Question: I created sample data as an image (I couldn't figure out how to put a table in):
Sample Data: this shows three stages of processing of the data

I have a number of people (4 people across the top). They have ranked 8 fruits and vegetables 1-8. The people (pickers) are then placed in a list where they get assigned the highest ranked fruit/veggie left in the pool based on their ranking.
So for example, in the first position, Tom goes first and has Apple ranked first so he would get assigned Apple. Then Andrew would get assigned his highest ranked fruit/veggie that was not previously selected. I would like to automate the population of the "pick" column.
I have looked through the questions here and elsewhere for a similar example. I thought perhaps this was possible to solve using array and index+match but I couldn't come up with a structure that worked. I could try to process this in something outside of Excel but I think that might be even more of a headache.
I thought there would be something via VBA but that is a little out of my wheelhouse.
How might this be achieved with built in Excel tooling?
I suppose one likely option would be selected items getting removed from the list as they are selected.
This would be a one time processing, but in the real data it is dozens of people with hundreds of rankings so it is a long list to process.
I am using Excel 2016 (16.0.11328.20420 64-Bit).
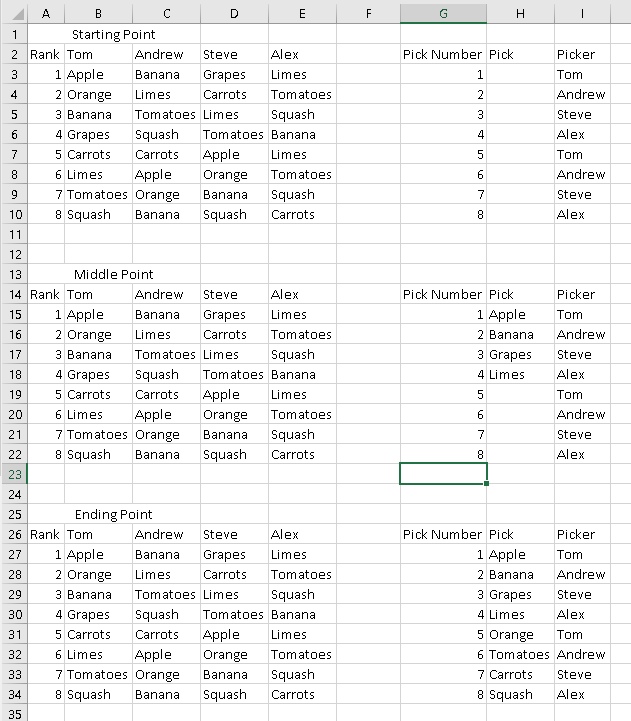
Answer: Basically you follow a rowwise search order from left to right (from ) continuing with the next rank row, but as soon as you find a duplo in current 'results'.
I demonstrate an approach
- '[1]''data'- '[2]''results''[c]''[a]''getNextItem()''[b]''Filter''False'- '[3]'
'''
Sub PickNick()
Const Tom = 1, Alex& = 4
' [0] temporary array with all available picks
Dim tmp
tmp = Array("Apple", "Banana", "Carrots", "Grapes", "Limes", "Orange", "Squash", "Tomatoes")
' [1] get data from sheet (via CodeName) & prepare results array
Dim data: data = Sheet1.Range("B3:E10")
ReDim results(1 To UBound(data), 1 To 1)
' [2] Loop through data (rank 1-2 and every picker)
Dim rnk&, picker&
For rnk = 1 To 2
For picker = Tom To Alex
' [a] get next (unique) item via function getNextItem (see below)
Dim nxt: nxt = getNextItem(data, results, rnk, picker)
' [b] filter out next item (remove it from temp array)
tmp = Filter(tmp, nxt, False, vbTextCompare)
' [c] note results in array pick
results((rnk - 1) * Alex + picker, 1) = nxt
Next picker
Next rnk
' [3] write results back to sheet (start cell H3)
Sheet1.Range("H3").Resize(UBound(data), 1) = results
End Sub
'''
'getNextItem()'
'''
Function getNextItem(data, results, rnk, picker)
' Purpose: get next unique item in data, i.e. the first occurrence in results
' Method: if not unique check the following items in the pickers data column
' Note: called in section [2a] of main procedure PickNick
Dim FirstOccurrence
Dim i&, nxt
getNextItem = "?" ' provide for no result
For i = rnk To UBound(results)
nxt = data(i, picker)
FirstOccurrence = IsError(Application.Match(nxt, Application.Transpose(results), False))
If FirstOccurrence Then
getNextItem = nxt ' return next item as function result
Exit Function
End If
Next i
End Function
'''
<URL>